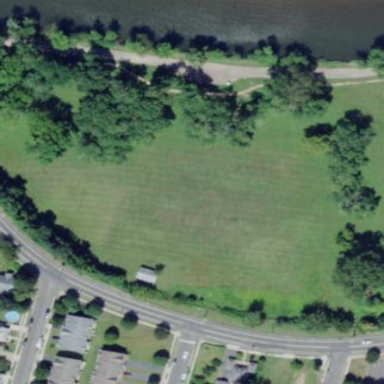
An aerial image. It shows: Park.